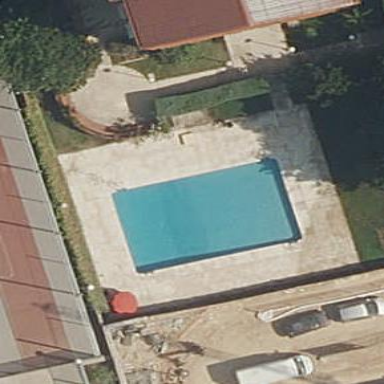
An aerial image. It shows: Swimming pool located in leisure land.